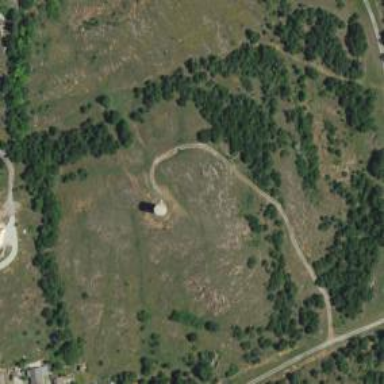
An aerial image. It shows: Water tower that is man-made.